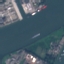
Land use / land cover class: River